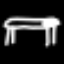
Label: bed